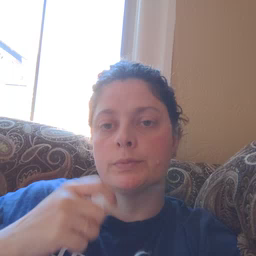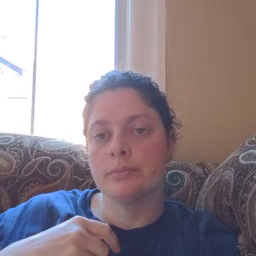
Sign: pen